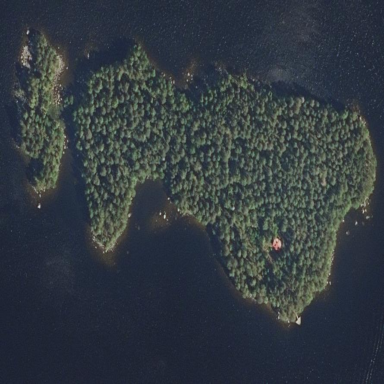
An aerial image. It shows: Islet surrounded by woodland.